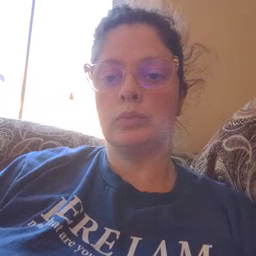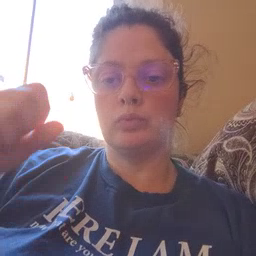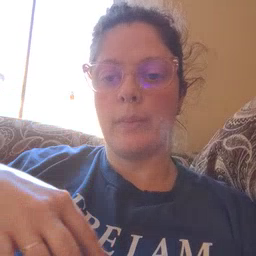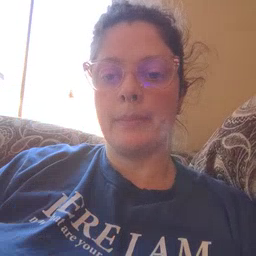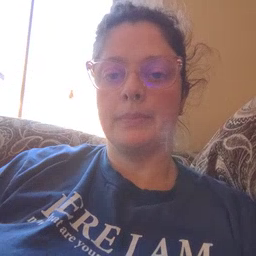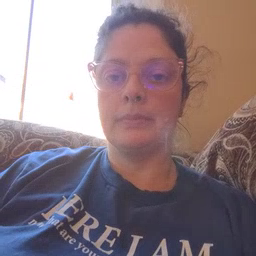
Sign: drop